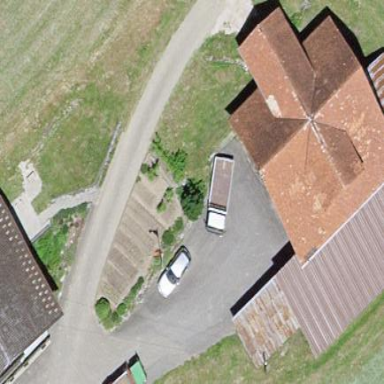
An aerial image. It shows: Farmyard in rural farm setting.